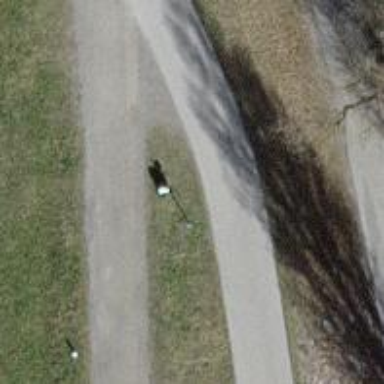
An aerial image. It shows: Guidepost providing information.